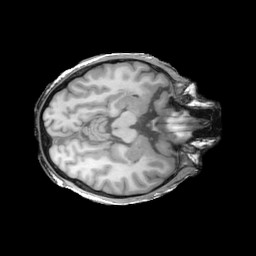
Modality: T1w
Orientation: axial
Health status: ill
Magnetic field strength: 3 T